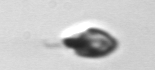
Label: Katodinium_or_Torodinium